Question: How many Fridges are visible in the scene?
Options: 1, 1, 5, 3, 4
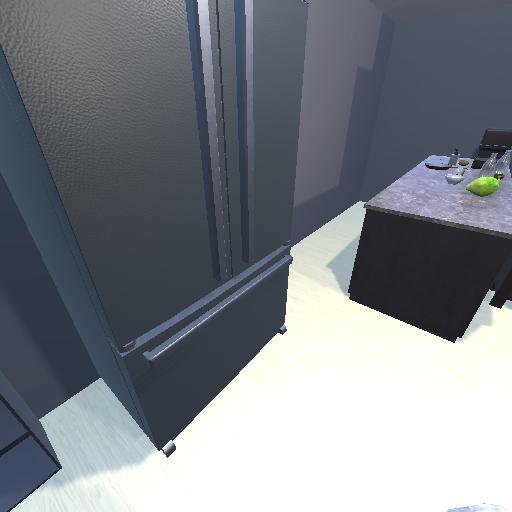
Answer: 1